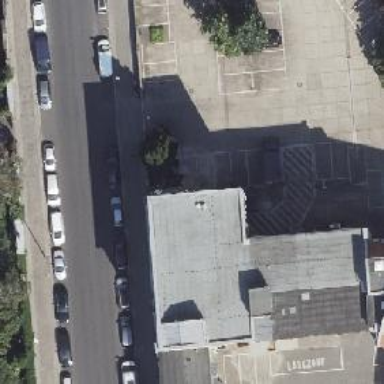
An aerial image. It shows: Commercial building.